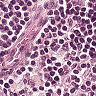
Metastatic tissue present: no